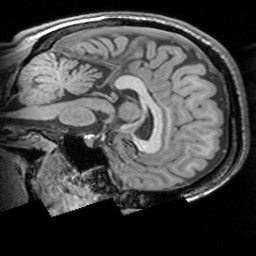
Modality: T1w
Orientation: sagittal
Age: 28
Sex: female
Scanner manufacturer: siemens
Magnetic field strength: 3 T
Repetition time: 1.63 s
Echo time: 0.00311 s